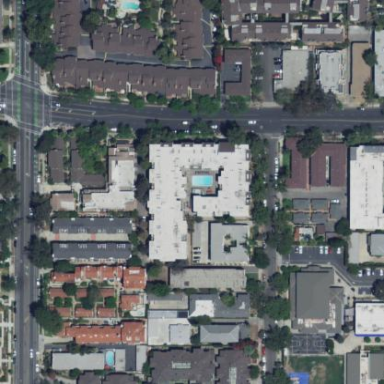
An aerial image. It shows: Two apartment buildings.